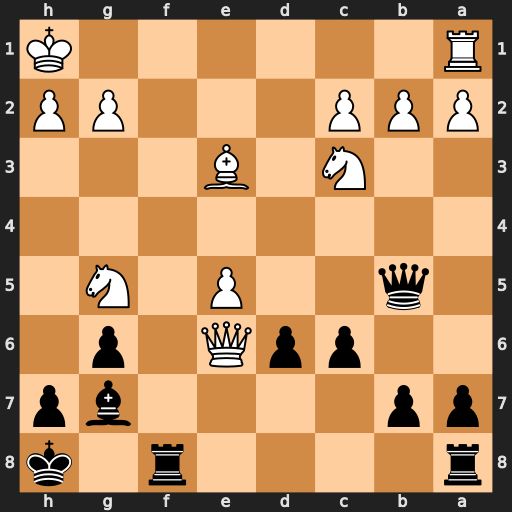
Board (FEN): r4r1k/pp4bp/2ppQ1p1/1q2P1N1/8/2N1B3/PPP3PP/R6K
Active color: b
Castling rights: -
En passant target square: -
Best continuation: Qxb2 Rb1 Qxc3